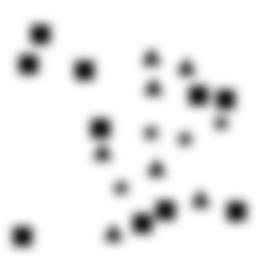
Squares: 10
Triangles: 7
Stars: 4
Total shapes: 21